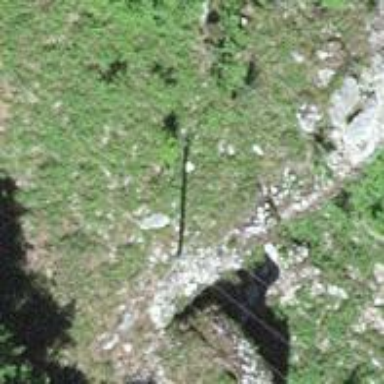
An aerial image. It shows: Minor power line with three cables.